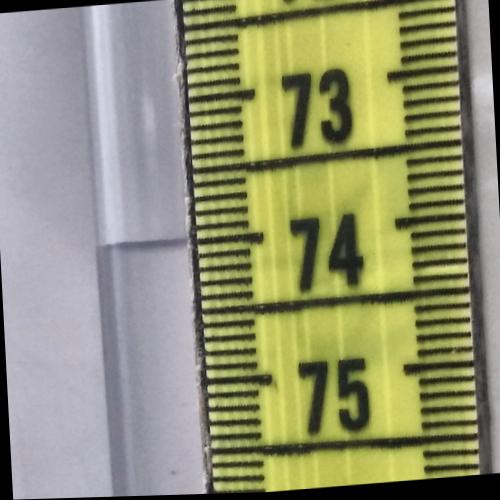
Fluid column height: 74.0 cm